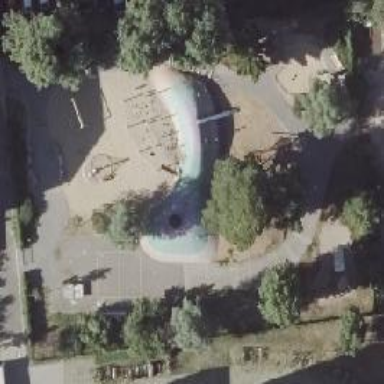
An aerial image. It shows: Playground area for leisure land.